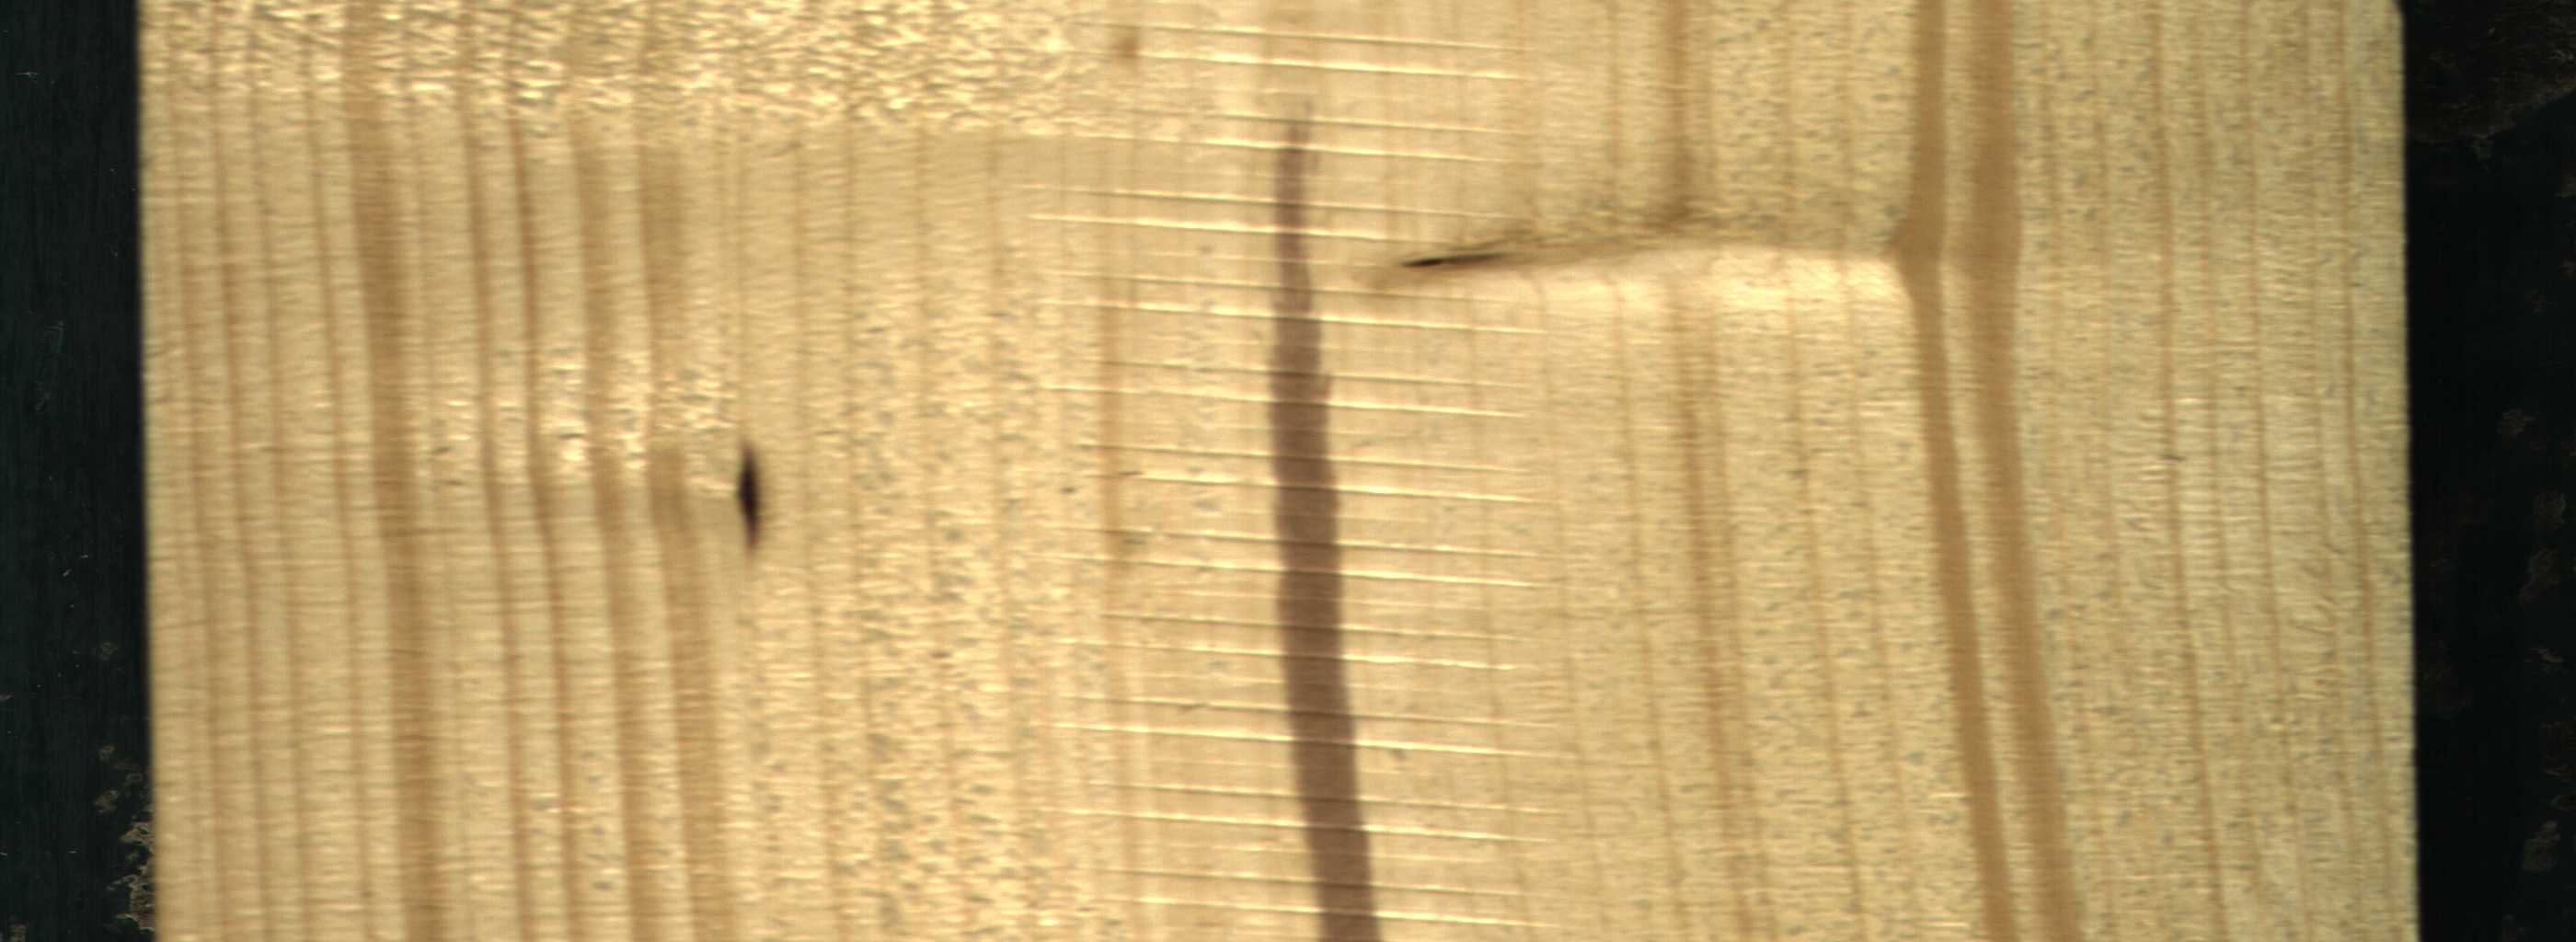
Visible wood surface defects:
Marrow
resin
Live_Knot